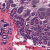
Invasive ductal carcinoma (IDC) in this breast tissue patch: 0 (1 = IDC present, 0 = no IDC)